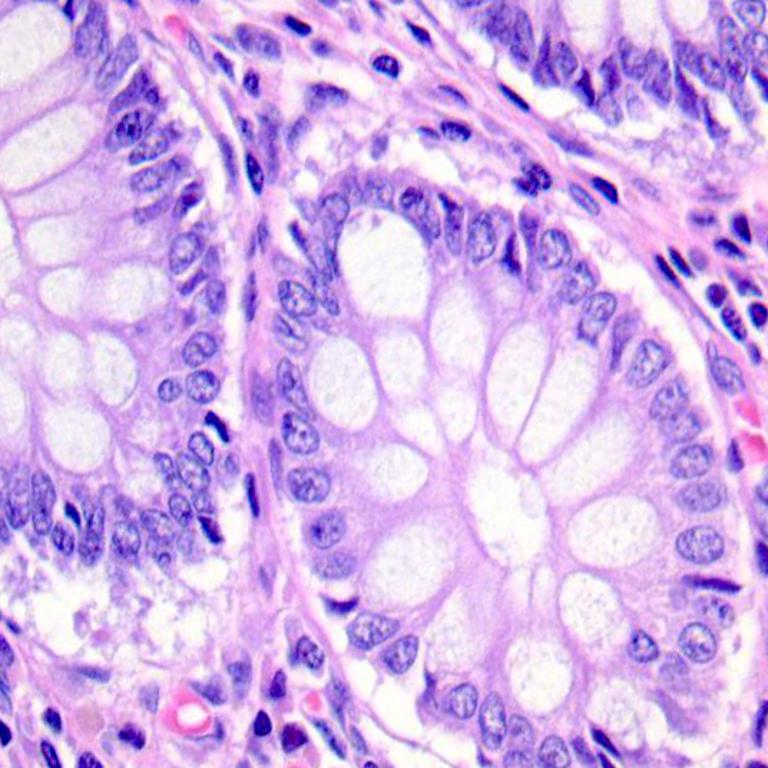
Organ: colon
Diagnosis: benign